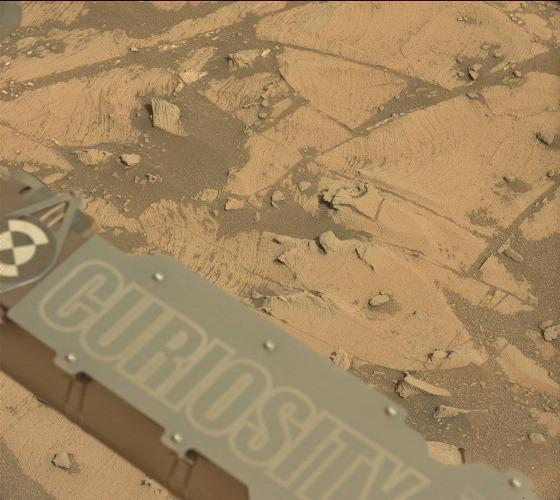
Terrain classes present: Background, Bedrock, Gravel / Sand / Soil